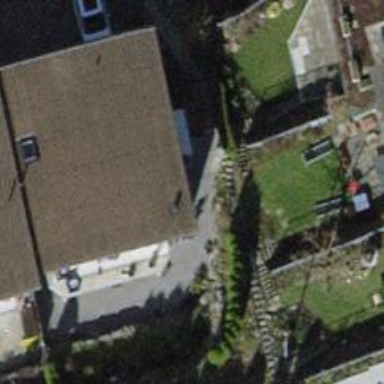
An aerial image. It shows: Semidetached house.